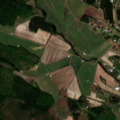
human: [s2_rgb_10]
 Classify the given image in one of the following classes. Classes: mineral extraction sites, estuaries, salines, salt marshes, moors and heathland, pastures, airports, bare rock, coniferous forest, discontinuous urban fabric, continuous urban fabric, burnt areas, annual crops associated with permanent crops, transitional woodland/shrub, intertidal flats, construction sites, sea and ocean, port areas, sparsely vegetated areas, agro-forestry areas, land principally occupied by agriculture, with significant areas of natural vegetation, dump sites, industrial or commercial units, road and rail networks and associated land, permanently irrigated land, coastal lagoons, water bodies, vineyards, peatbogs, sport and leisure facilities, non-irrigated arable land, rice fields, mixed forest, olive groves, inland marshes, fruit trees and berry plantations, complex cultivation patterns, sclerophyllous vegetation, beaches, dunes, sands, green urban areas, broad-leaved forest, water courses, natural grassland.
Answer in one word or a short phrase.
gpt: non-irrigated arable land, land principally occupied by agriculture, with significant areas of natural vegetation, coniferous forest, mixed forest